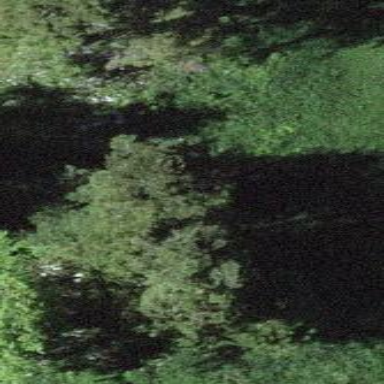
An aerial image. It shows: Forest area.